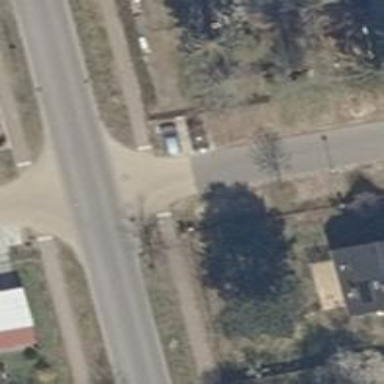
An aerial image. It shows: Unmarked road crossing.